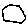
Label: hexagon